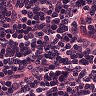
Metastatic tissue present: no